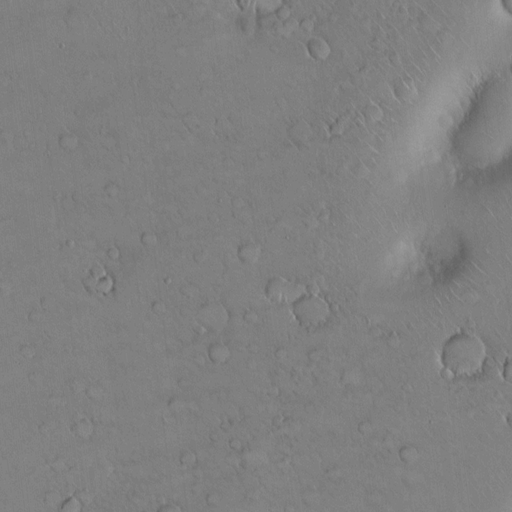
Classes present: Background, Cone